Field crop: maize
Growth stage: 2
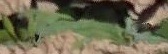
Species: maize